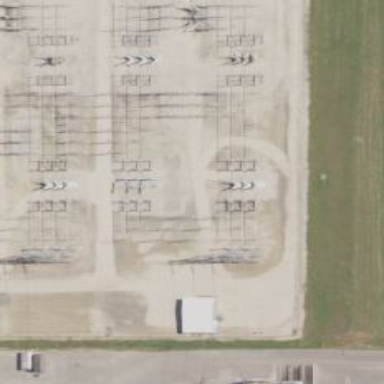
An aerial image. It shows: Switch used for power control.